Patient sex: M
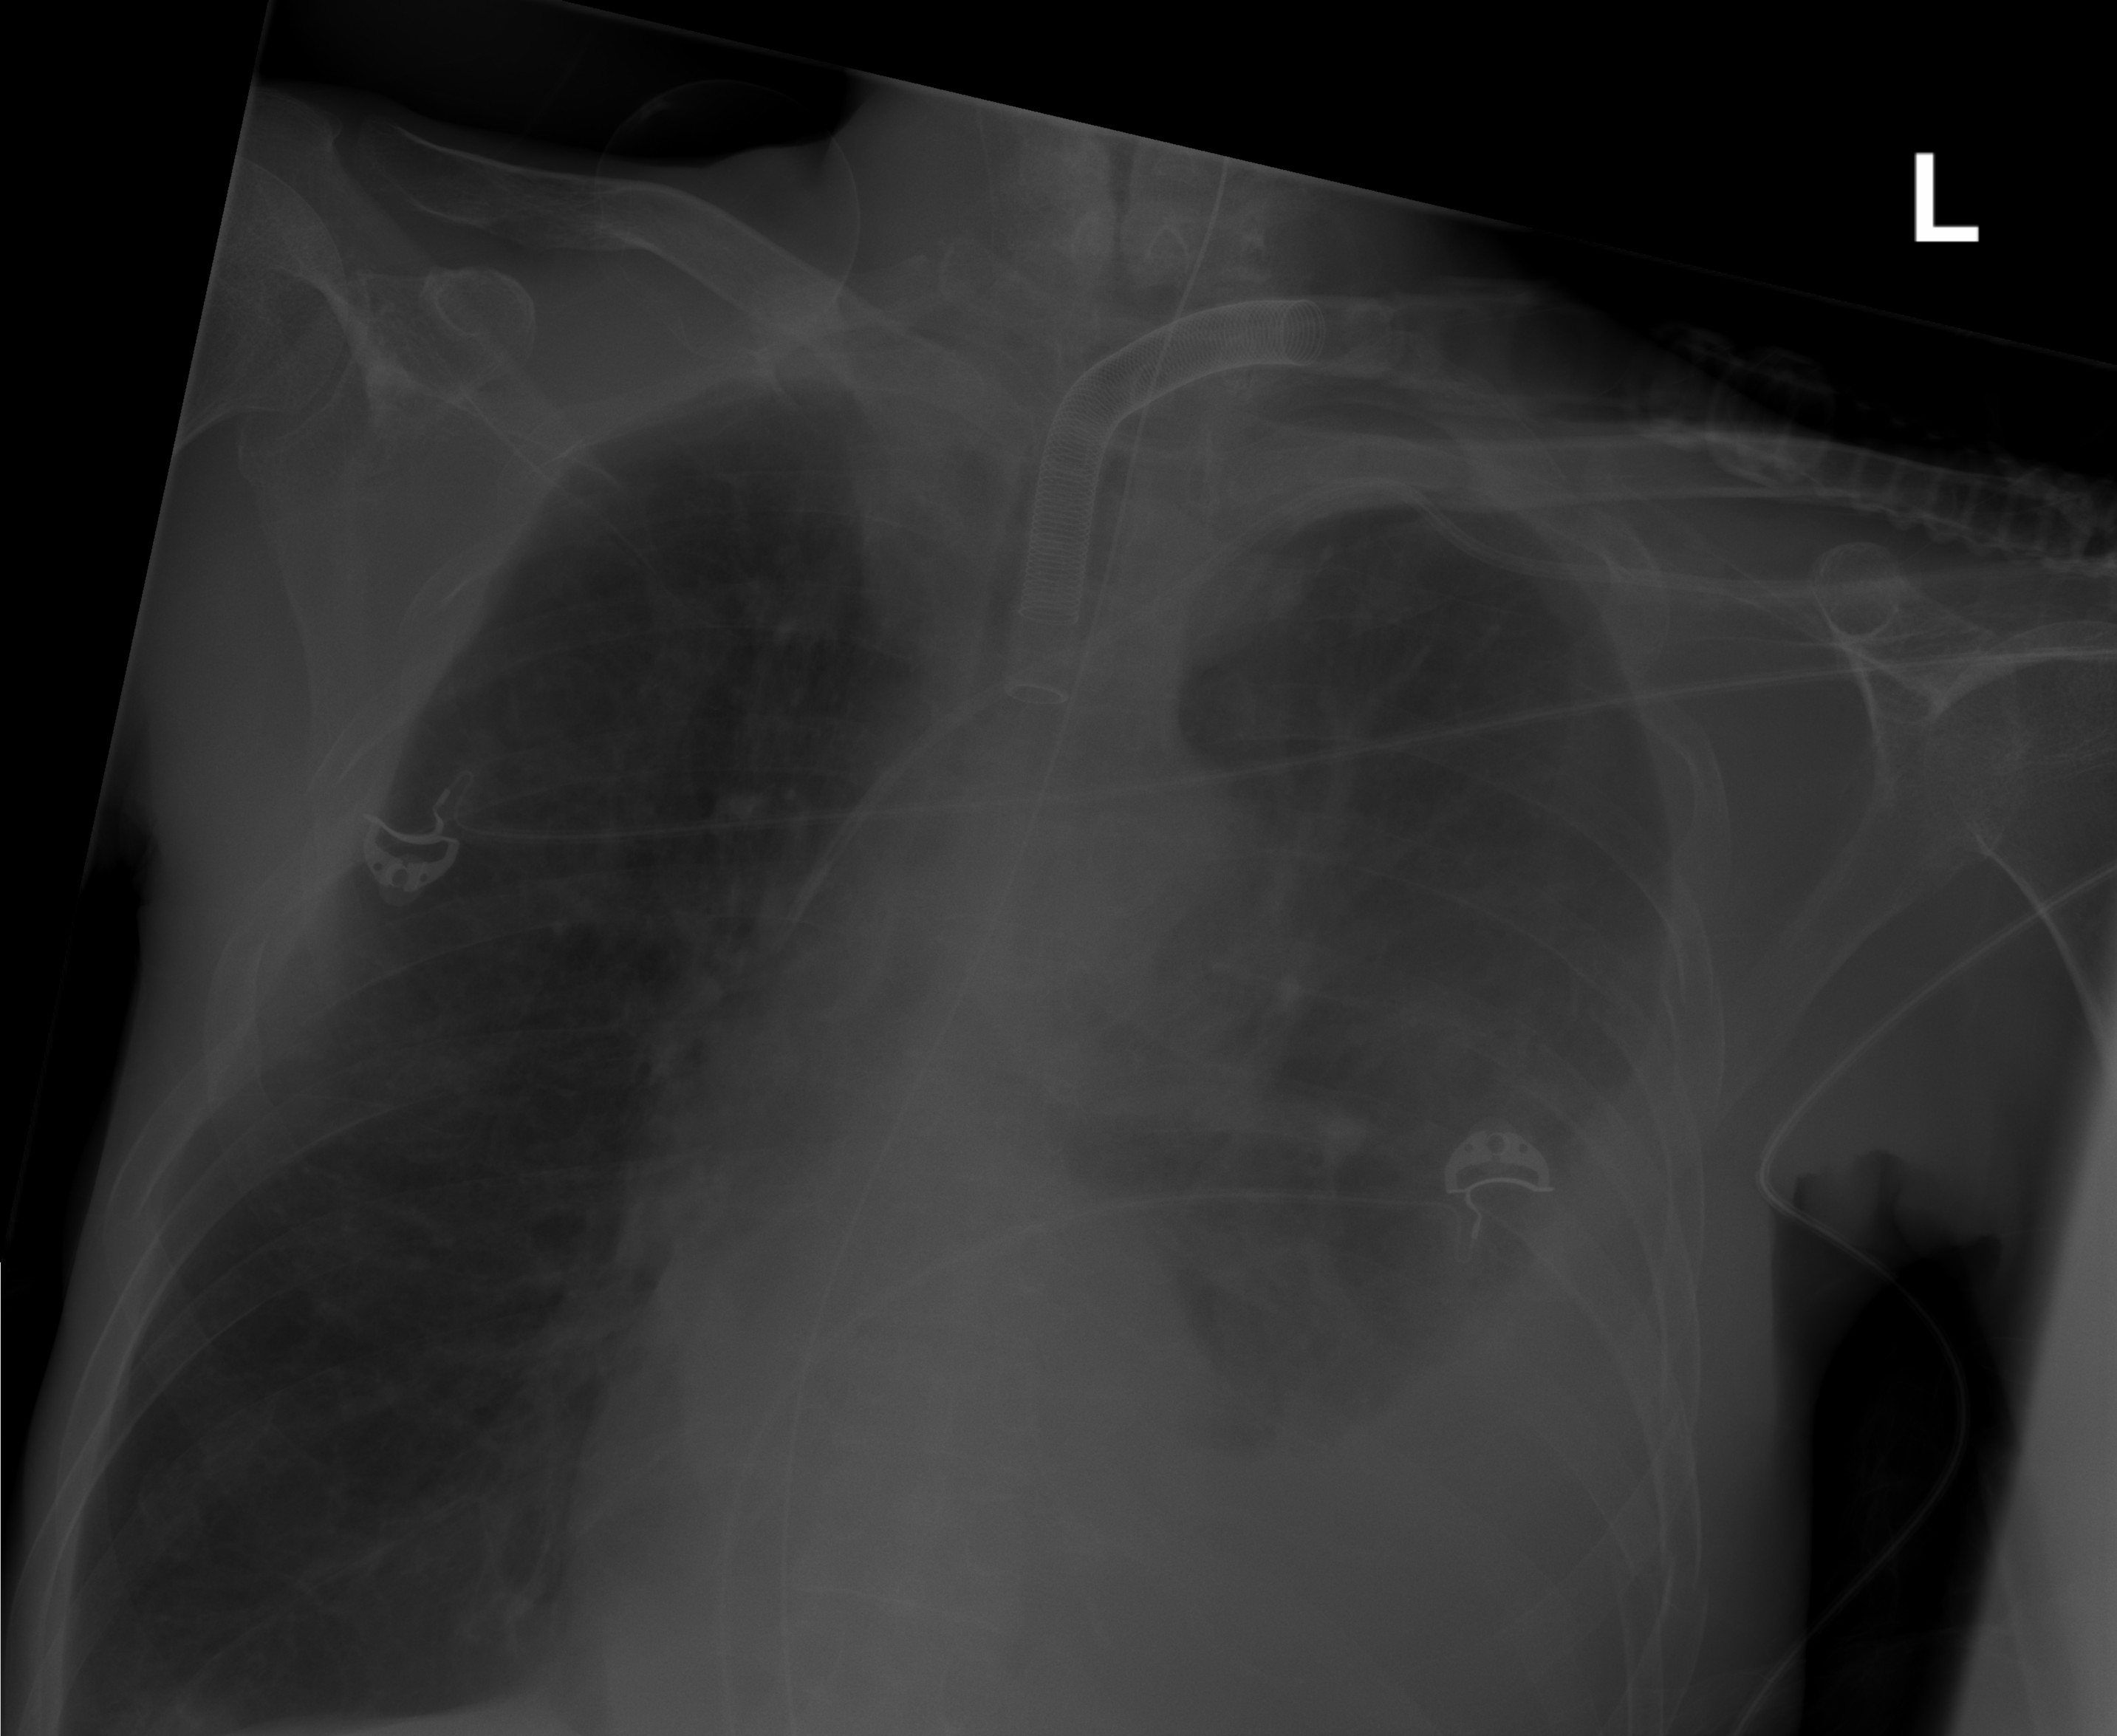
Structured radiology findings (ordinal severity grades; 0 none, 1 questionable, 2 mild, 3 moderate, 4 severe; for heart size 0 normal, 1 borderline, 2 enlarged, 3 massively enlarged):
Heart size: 0
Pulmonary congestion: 0
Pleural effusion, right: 0
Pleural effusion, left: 3
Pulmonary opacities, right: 0
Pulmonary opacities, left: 0
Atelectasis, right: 0
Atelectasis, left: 2